Question: The model is for recording all the browse history
How could I 'summation/average/find_max/find_min' for all the pages browse to page 2
The expected answers are
- 'page2'- 'page2'- 'page2'- 'page1''page2'
Could Anyone give me some queries to achieve the above questions.
The cypher query syntax is really pianful for me.

# The code for creating nodes and relationhsips
'''
page1 = Node("Page", name="page1")
page2 = Node("Page", name="page2")
page3 = Node("Page", name="page3")
graph_db.create(neo4j.Path(page1, ("LINKS_TO", {"browsed_time": 200}), page2))
graph_db.create(neo4j.Path(page1, ("LINKS_TO", {"browsed_time": 100}), page2))
graph_db.create(neo4j.Path(page1, ("LINKS_TO", {"browsed_time": 300}), page2))
graph_db.create(neo4j.Path(page3, ("LINKS_TO", {"browsed_time": 500}), page2))
'''
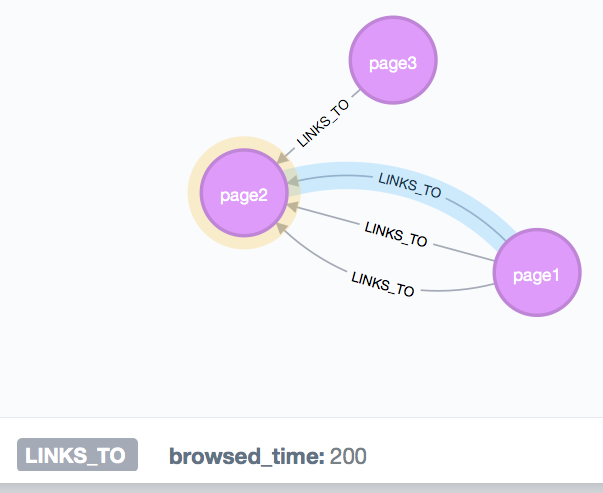
Answer: A simple example, you'll need to adapt to match exactly your needs, test console here : <URL>
Summing all the relationships properties keyed "time" :
'''
MATCH (p:Page { id:2 })<-[r:LINKS_TO]-(referer)
RETURN sum(r.time) AS totalTime
'''
For average, replace 'sum' by 'avg', same for 'min' and 'max'.
If you need to get the page node that is linked to Page2, here get the one with the most time, so sort relationship time property in descending order
'''
MATCH (p:Page { id:2 })
MATCH (p)<-[r:LINKS_TO]-(referer)
WITH r
ORDER BY r.time DESC
LIMIT 1
RETURN startNode(r), r.time
'''